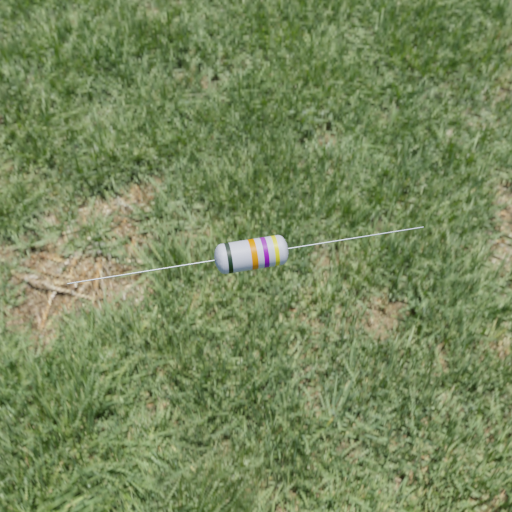
Resistor colour bands (in order): black, orange, violet, yellow